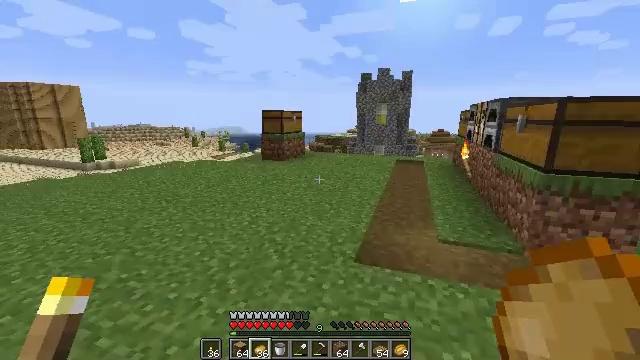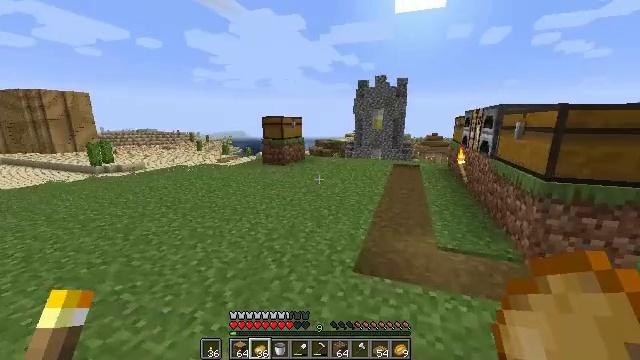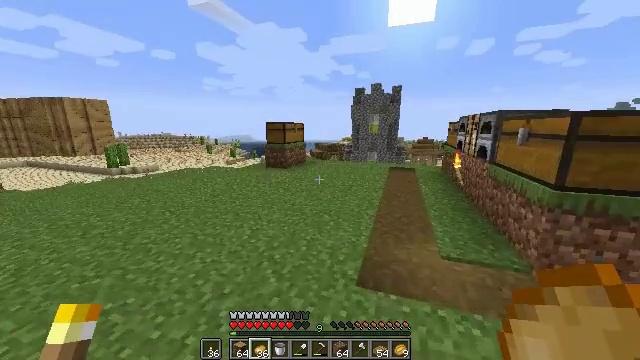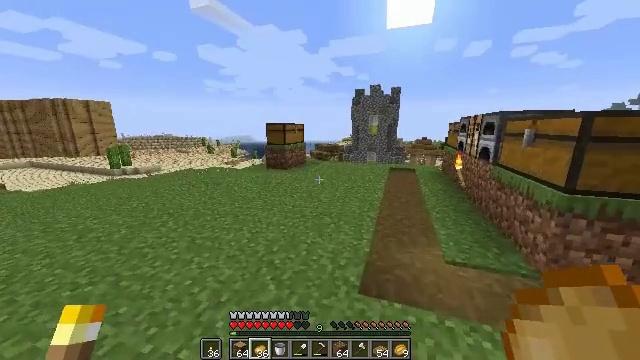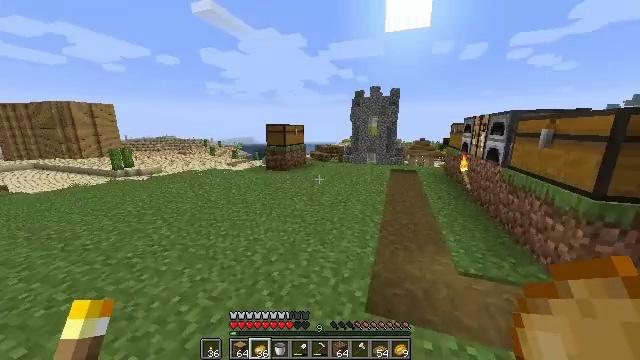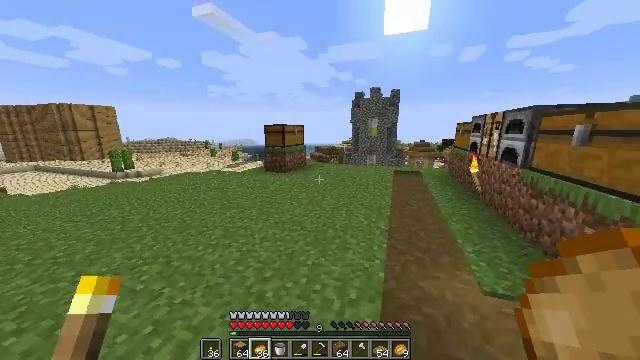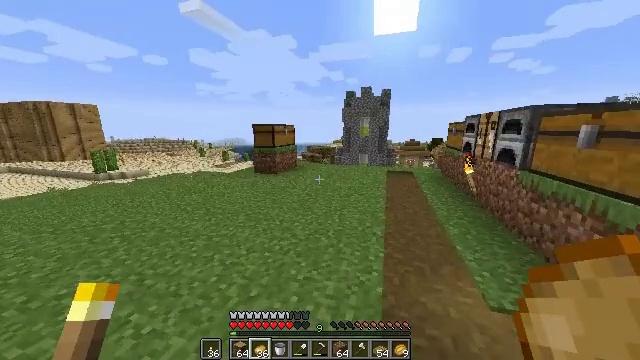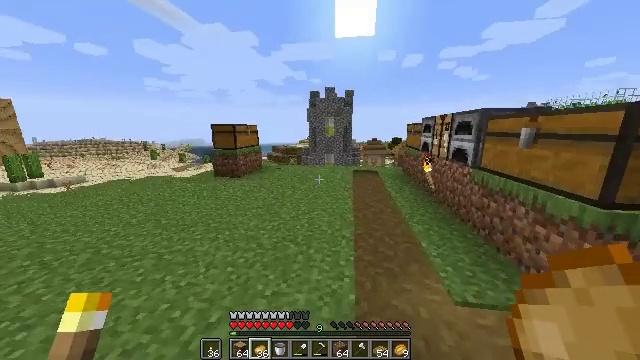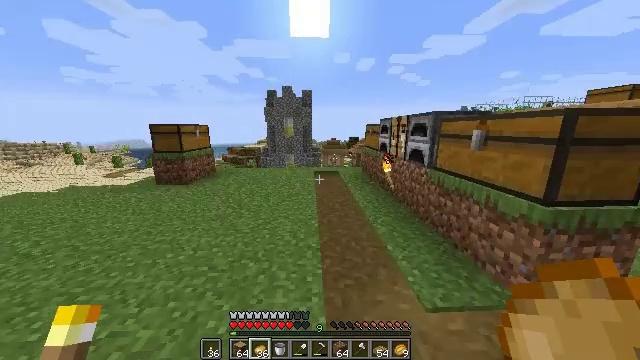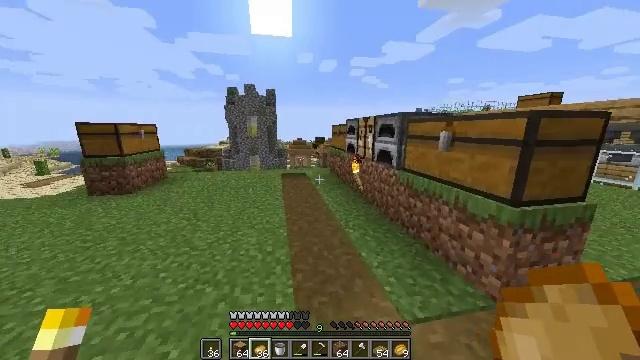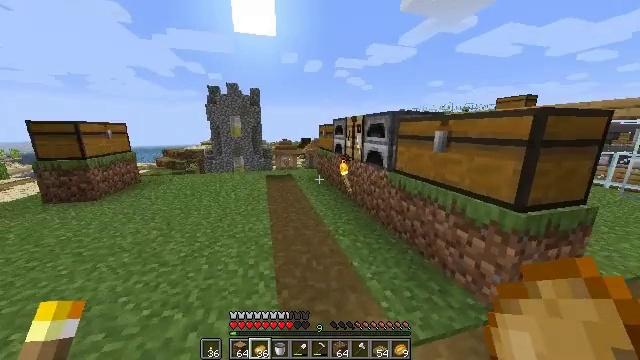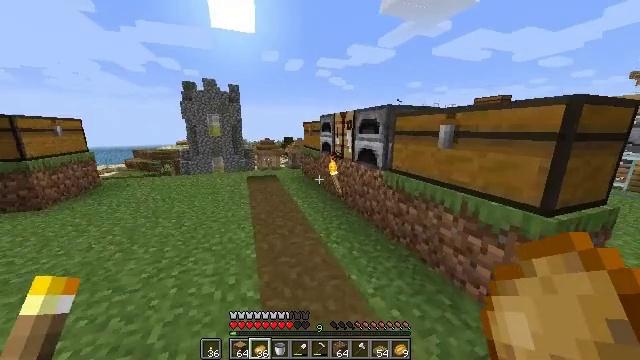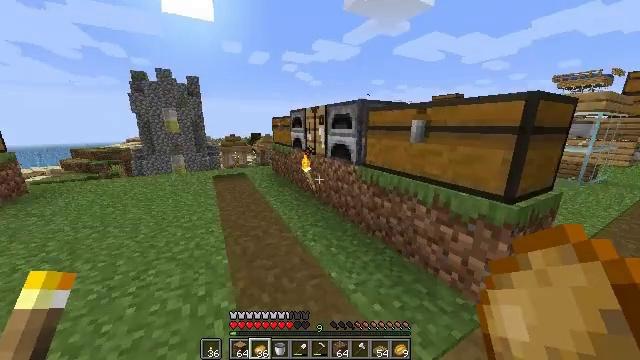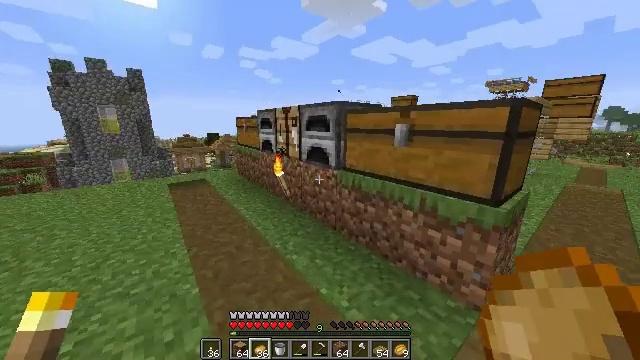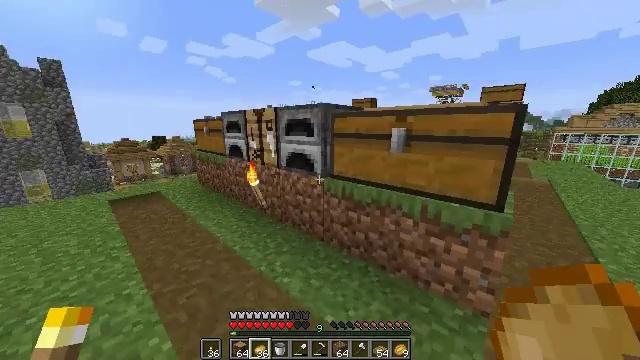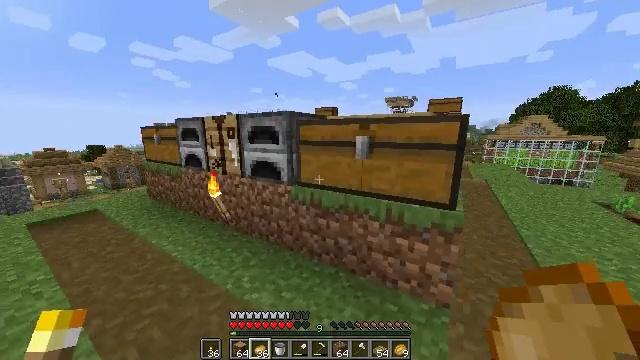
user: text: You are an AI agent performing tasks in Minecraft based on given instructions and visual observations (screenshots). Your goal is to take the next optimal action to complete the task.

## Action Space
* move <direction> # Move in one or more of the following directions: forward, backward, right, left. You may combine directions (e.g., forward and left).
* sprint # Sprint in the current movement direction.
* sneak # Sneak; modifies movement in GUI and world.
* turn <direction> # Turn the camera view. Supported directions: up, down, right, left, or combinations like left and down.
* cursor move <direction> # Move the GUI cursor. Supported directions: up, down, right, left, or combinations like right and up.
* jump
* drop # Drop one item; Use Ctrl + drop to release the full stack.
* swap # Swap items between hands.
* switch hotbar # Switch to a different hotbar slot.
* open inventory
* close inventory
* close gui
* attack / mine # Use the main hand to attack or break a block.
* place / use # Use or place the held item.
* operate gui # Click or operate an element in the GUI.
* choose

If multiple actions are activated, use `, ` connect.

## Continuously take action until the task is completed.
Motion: motion action
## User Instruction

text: craft item air
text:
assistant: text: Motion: move forward, sprint
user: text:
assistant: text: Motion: move forward, sprint
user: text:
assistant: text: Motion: move forward
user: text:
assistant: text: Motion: move forward
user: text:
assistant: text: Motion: move forward, sprint
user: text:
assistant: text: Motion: move forward, sprint, turn right
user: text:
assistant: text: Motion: move forward, sprint, turn right
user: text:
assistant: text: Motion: move forward, turn right
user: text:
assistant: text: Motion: move forward, turn right
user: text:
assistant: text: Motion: move forward, turn right
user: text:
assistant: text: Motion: move forward and move left, turn right
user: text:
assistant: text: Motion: move forward and move left, turn right
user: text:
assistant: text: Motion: move forward and move left, turn right
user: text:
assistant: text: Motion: move forward and move left, turn right
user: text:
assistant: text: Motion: move left, turn right and up
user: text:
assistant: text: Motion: move left, turn right and up
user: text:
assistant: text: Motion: move left, turn right and up
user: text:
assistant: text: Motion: move left, turn right and up
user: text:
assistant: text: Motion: move left, turn right and up
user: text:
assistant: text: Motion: turn right and up
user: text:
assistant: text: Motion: turn right and up
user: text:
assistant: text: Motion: no_op
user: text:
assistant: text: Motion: no_op
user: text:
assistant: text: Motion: use / place
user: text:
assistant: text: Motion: use / place
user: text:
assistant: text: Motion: use / place
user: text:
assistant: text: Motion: no_op
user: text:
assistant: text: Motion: no_op
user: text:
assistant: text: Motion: open gui
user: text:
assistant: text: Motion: no_op